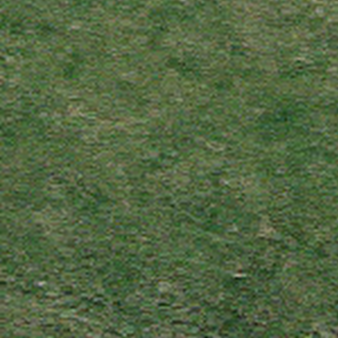
Label: other